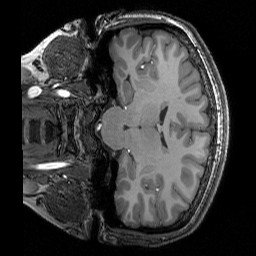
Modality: T1w
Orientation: coronal
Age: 22
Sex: female
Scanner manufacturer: siemens
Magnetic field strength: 3 T
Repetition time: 2.3 s
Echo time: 0.00344 s